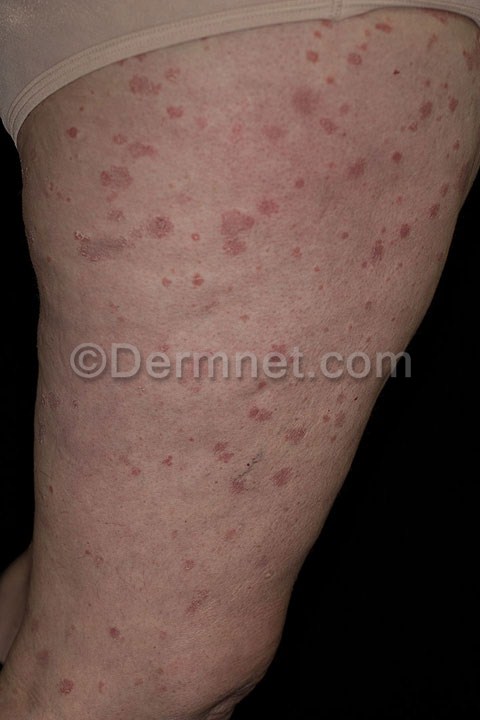
Disease: Psoriasis pictures Lichen Planus and related diseases